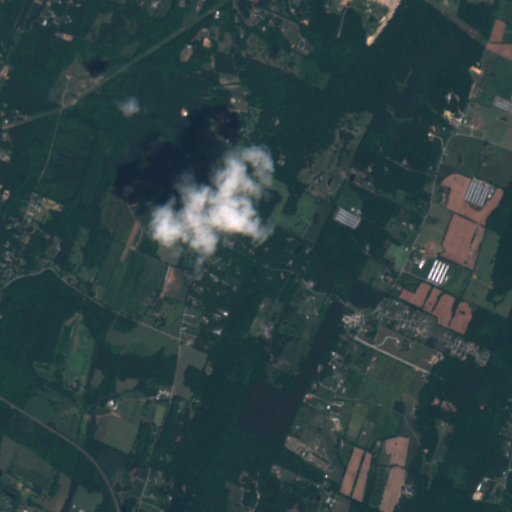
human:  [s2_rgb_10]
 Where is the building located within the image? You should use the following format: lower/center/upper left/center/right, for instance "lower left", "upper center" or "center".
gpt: The building is located in the center right of the image.
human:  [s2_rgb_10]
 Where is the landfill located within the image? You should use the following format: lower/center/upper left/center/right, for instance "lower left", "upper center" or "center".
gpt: There is no landfill in the image.